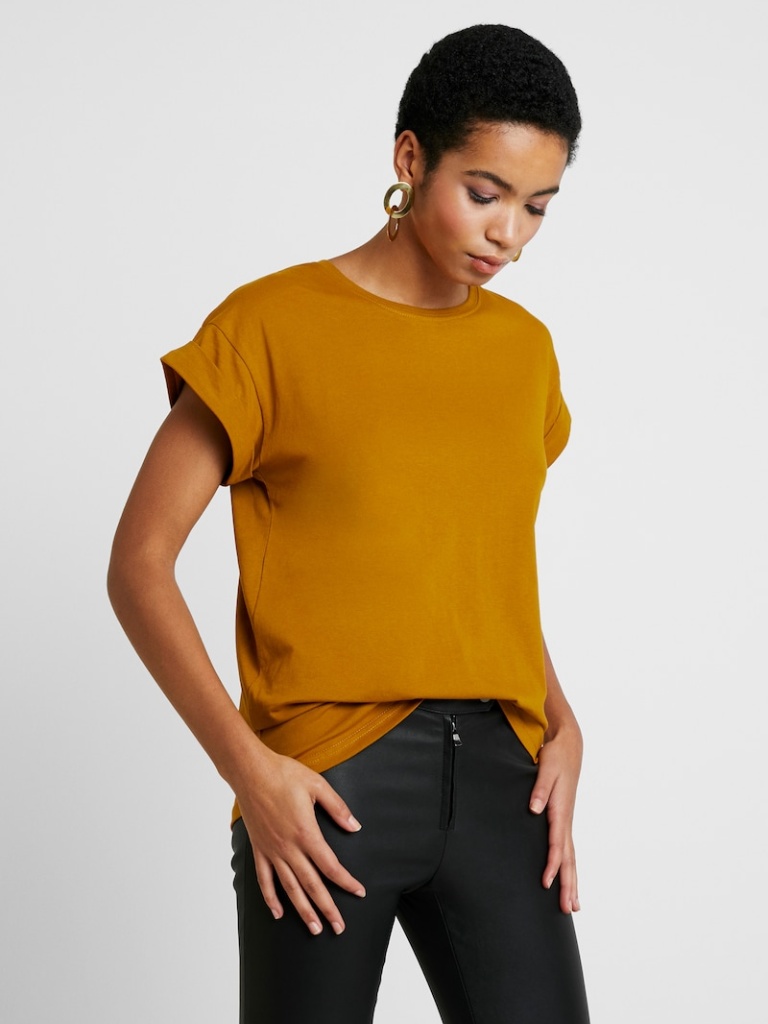
cotton relaxed short sleeve hip length French Tucked crew t-shirt